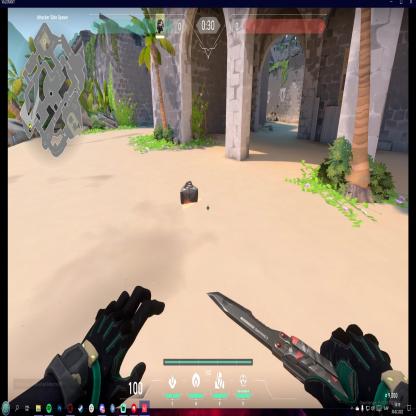
Label: dropped spike